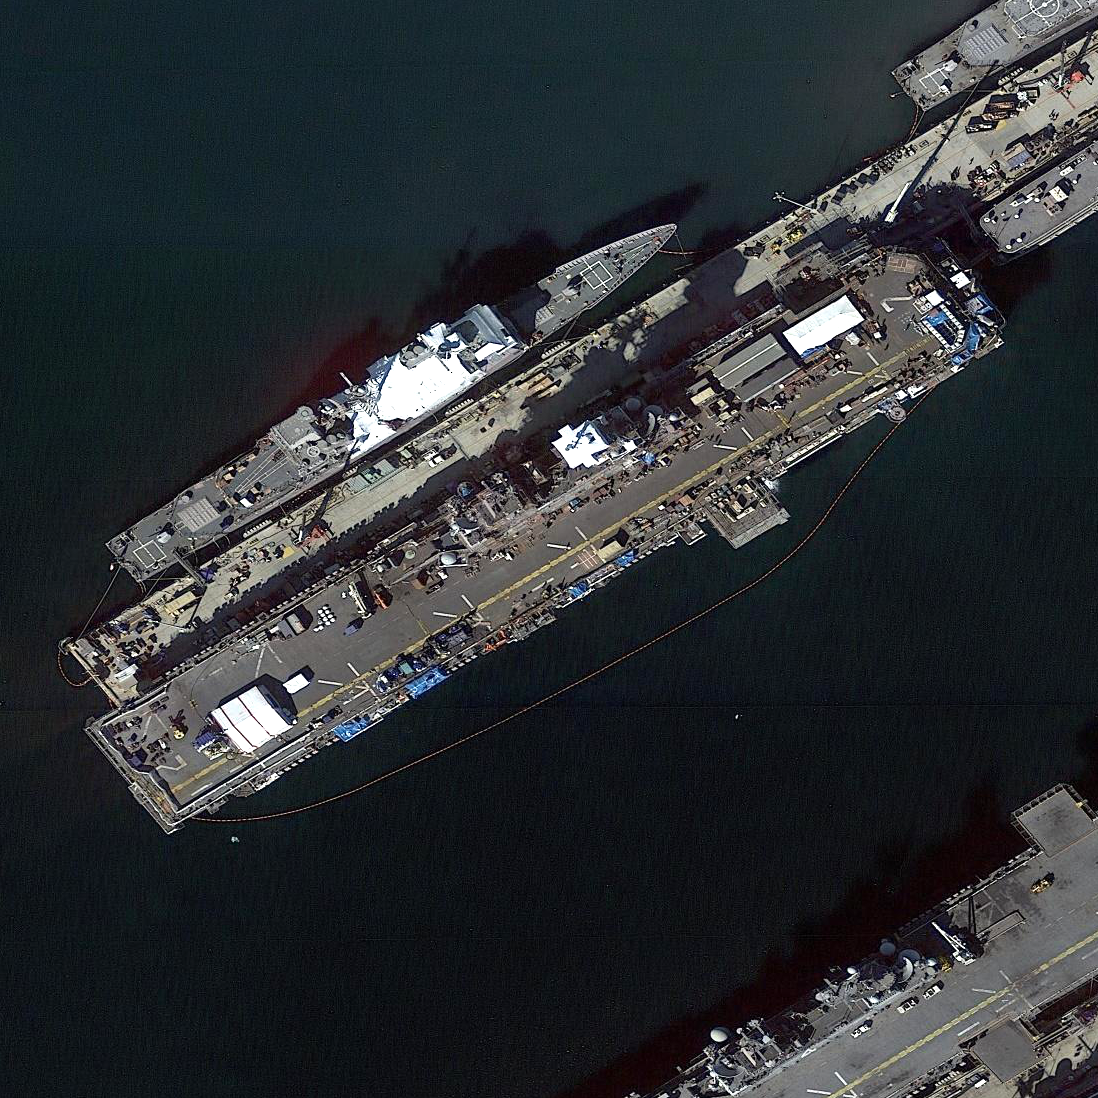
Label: assault